Question: I am trying to get the number text position from the following transparent image,

But I can't seem to find a solution online. I tried using 'google's mlkit' text recognizer, but ,
'''
fun getPointFromBitmap(){
val recognizer = TextRecognition.getClient(TextRecognizerOptions.DEFAULT_OPTIONS)
val image = InputImage.fromBitmap(mBitmap, 0)
recognizer.process(image)
.addOnSuccessListener { visionText ->
for (i in 0 until visionText.textBlocks.size) {
Log.v(
"LP",
"text ${visionText.textBlocks[i].text} boundingBox ${visionText.textBlocks[i].boundingBox} ponts ${visionText.textBlocks[i].cornerPoints}"
)
}
}
.addOnFailureListener { e ->
Log.e(
"LPError", "${e.message}"
)
}
}
'''
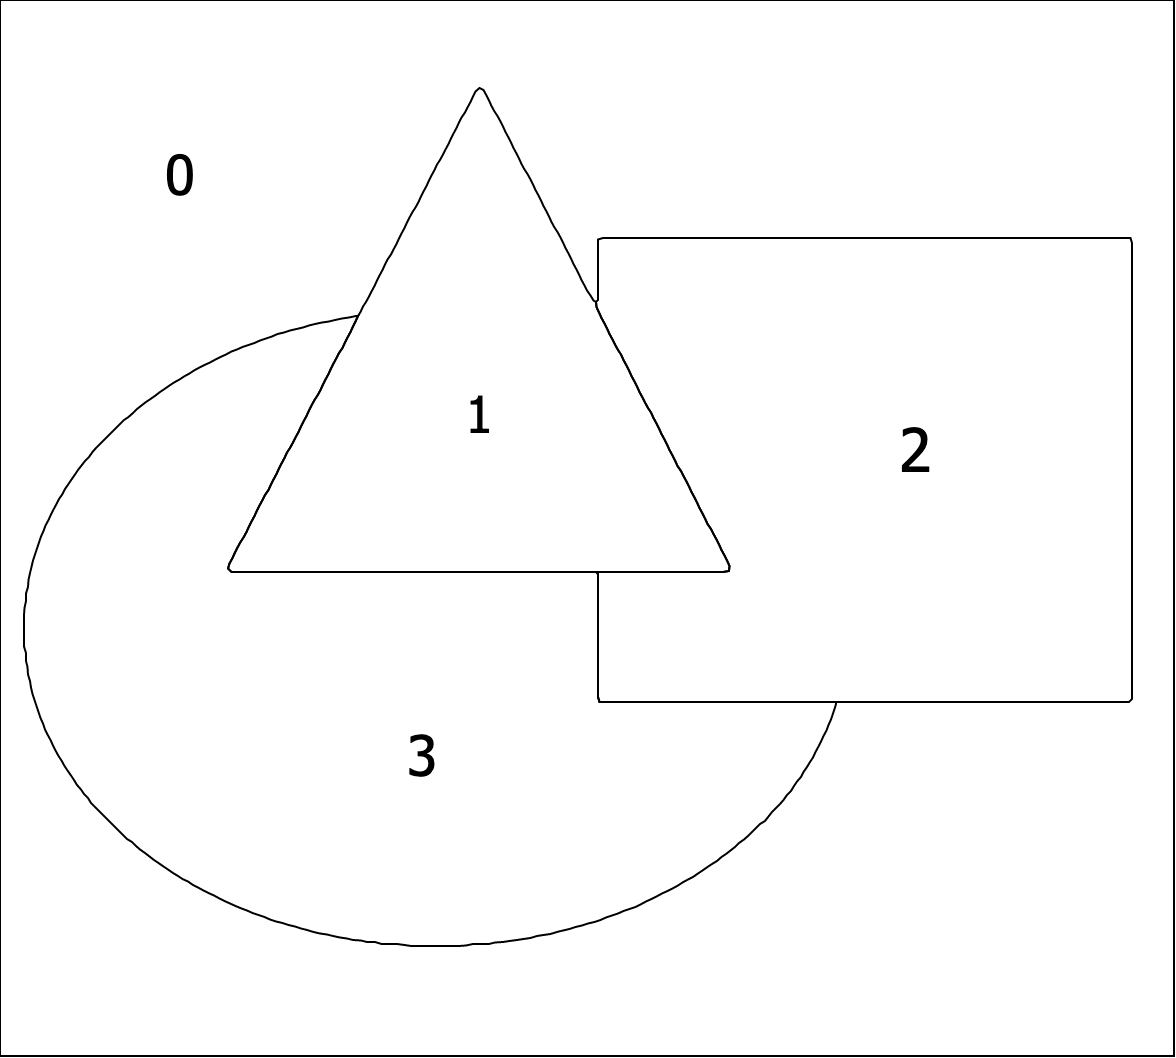
Answer: In the upcoming release of ML Kit (early August) we are providing an update to the Text Recognition API. This will also support detection of individual digits as seen in the screenshot below.
<URL>